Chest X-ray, PA view. Patient: 33 years old, sex M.
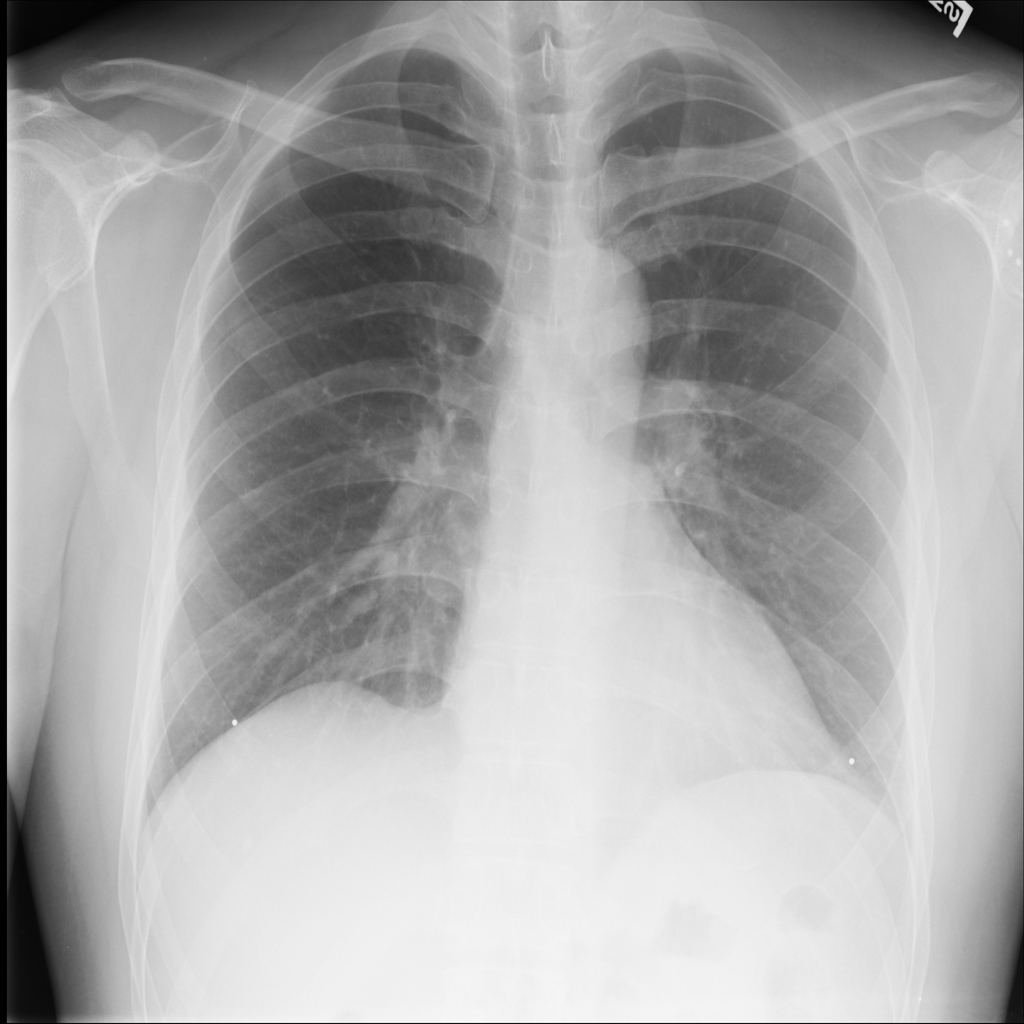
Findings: No Finding